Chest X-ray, PA view. Patient: 85 years old, sex M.
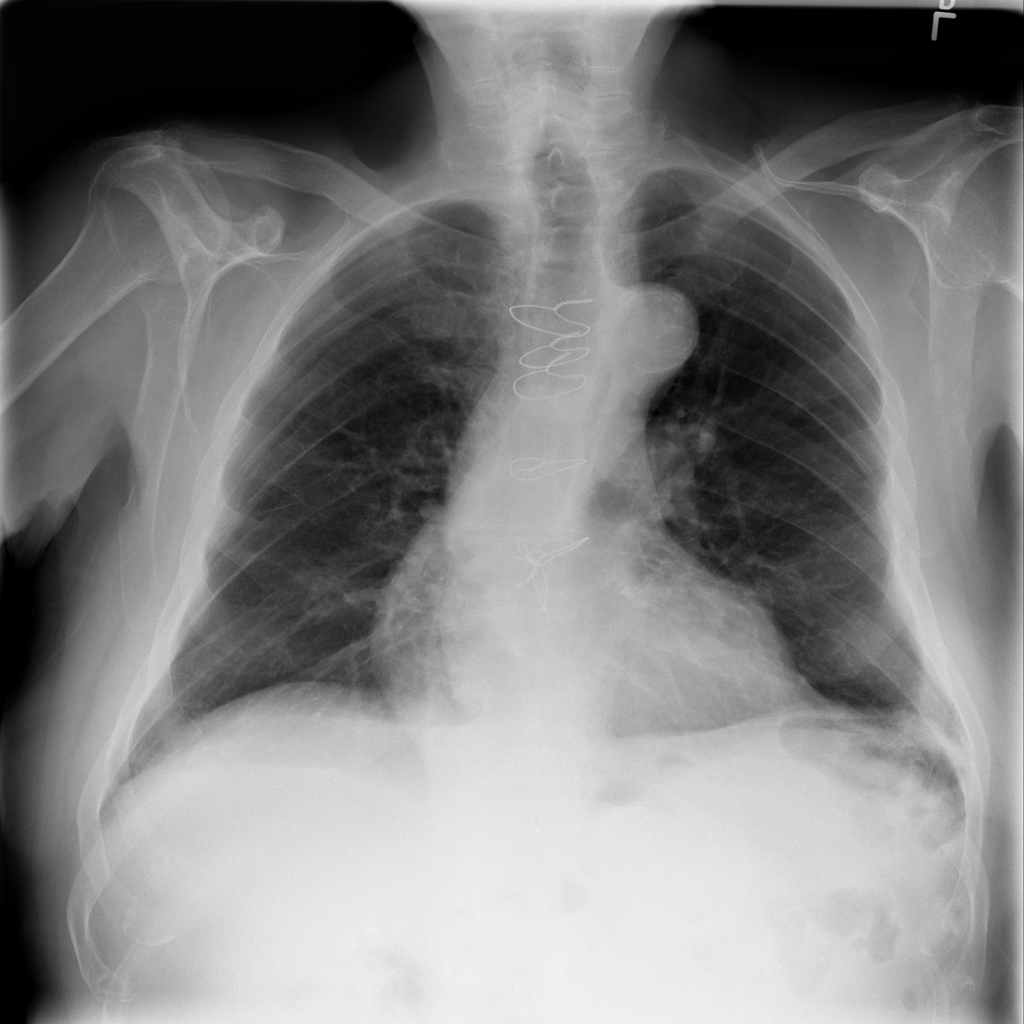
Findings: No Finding